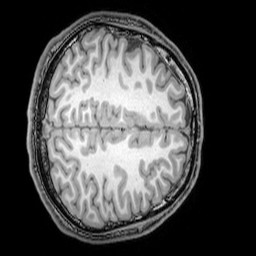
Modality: T1w
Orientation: axial
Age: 20
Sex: male
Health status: healthy
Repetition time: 0.081 s
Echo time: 0.037 s